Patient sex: M
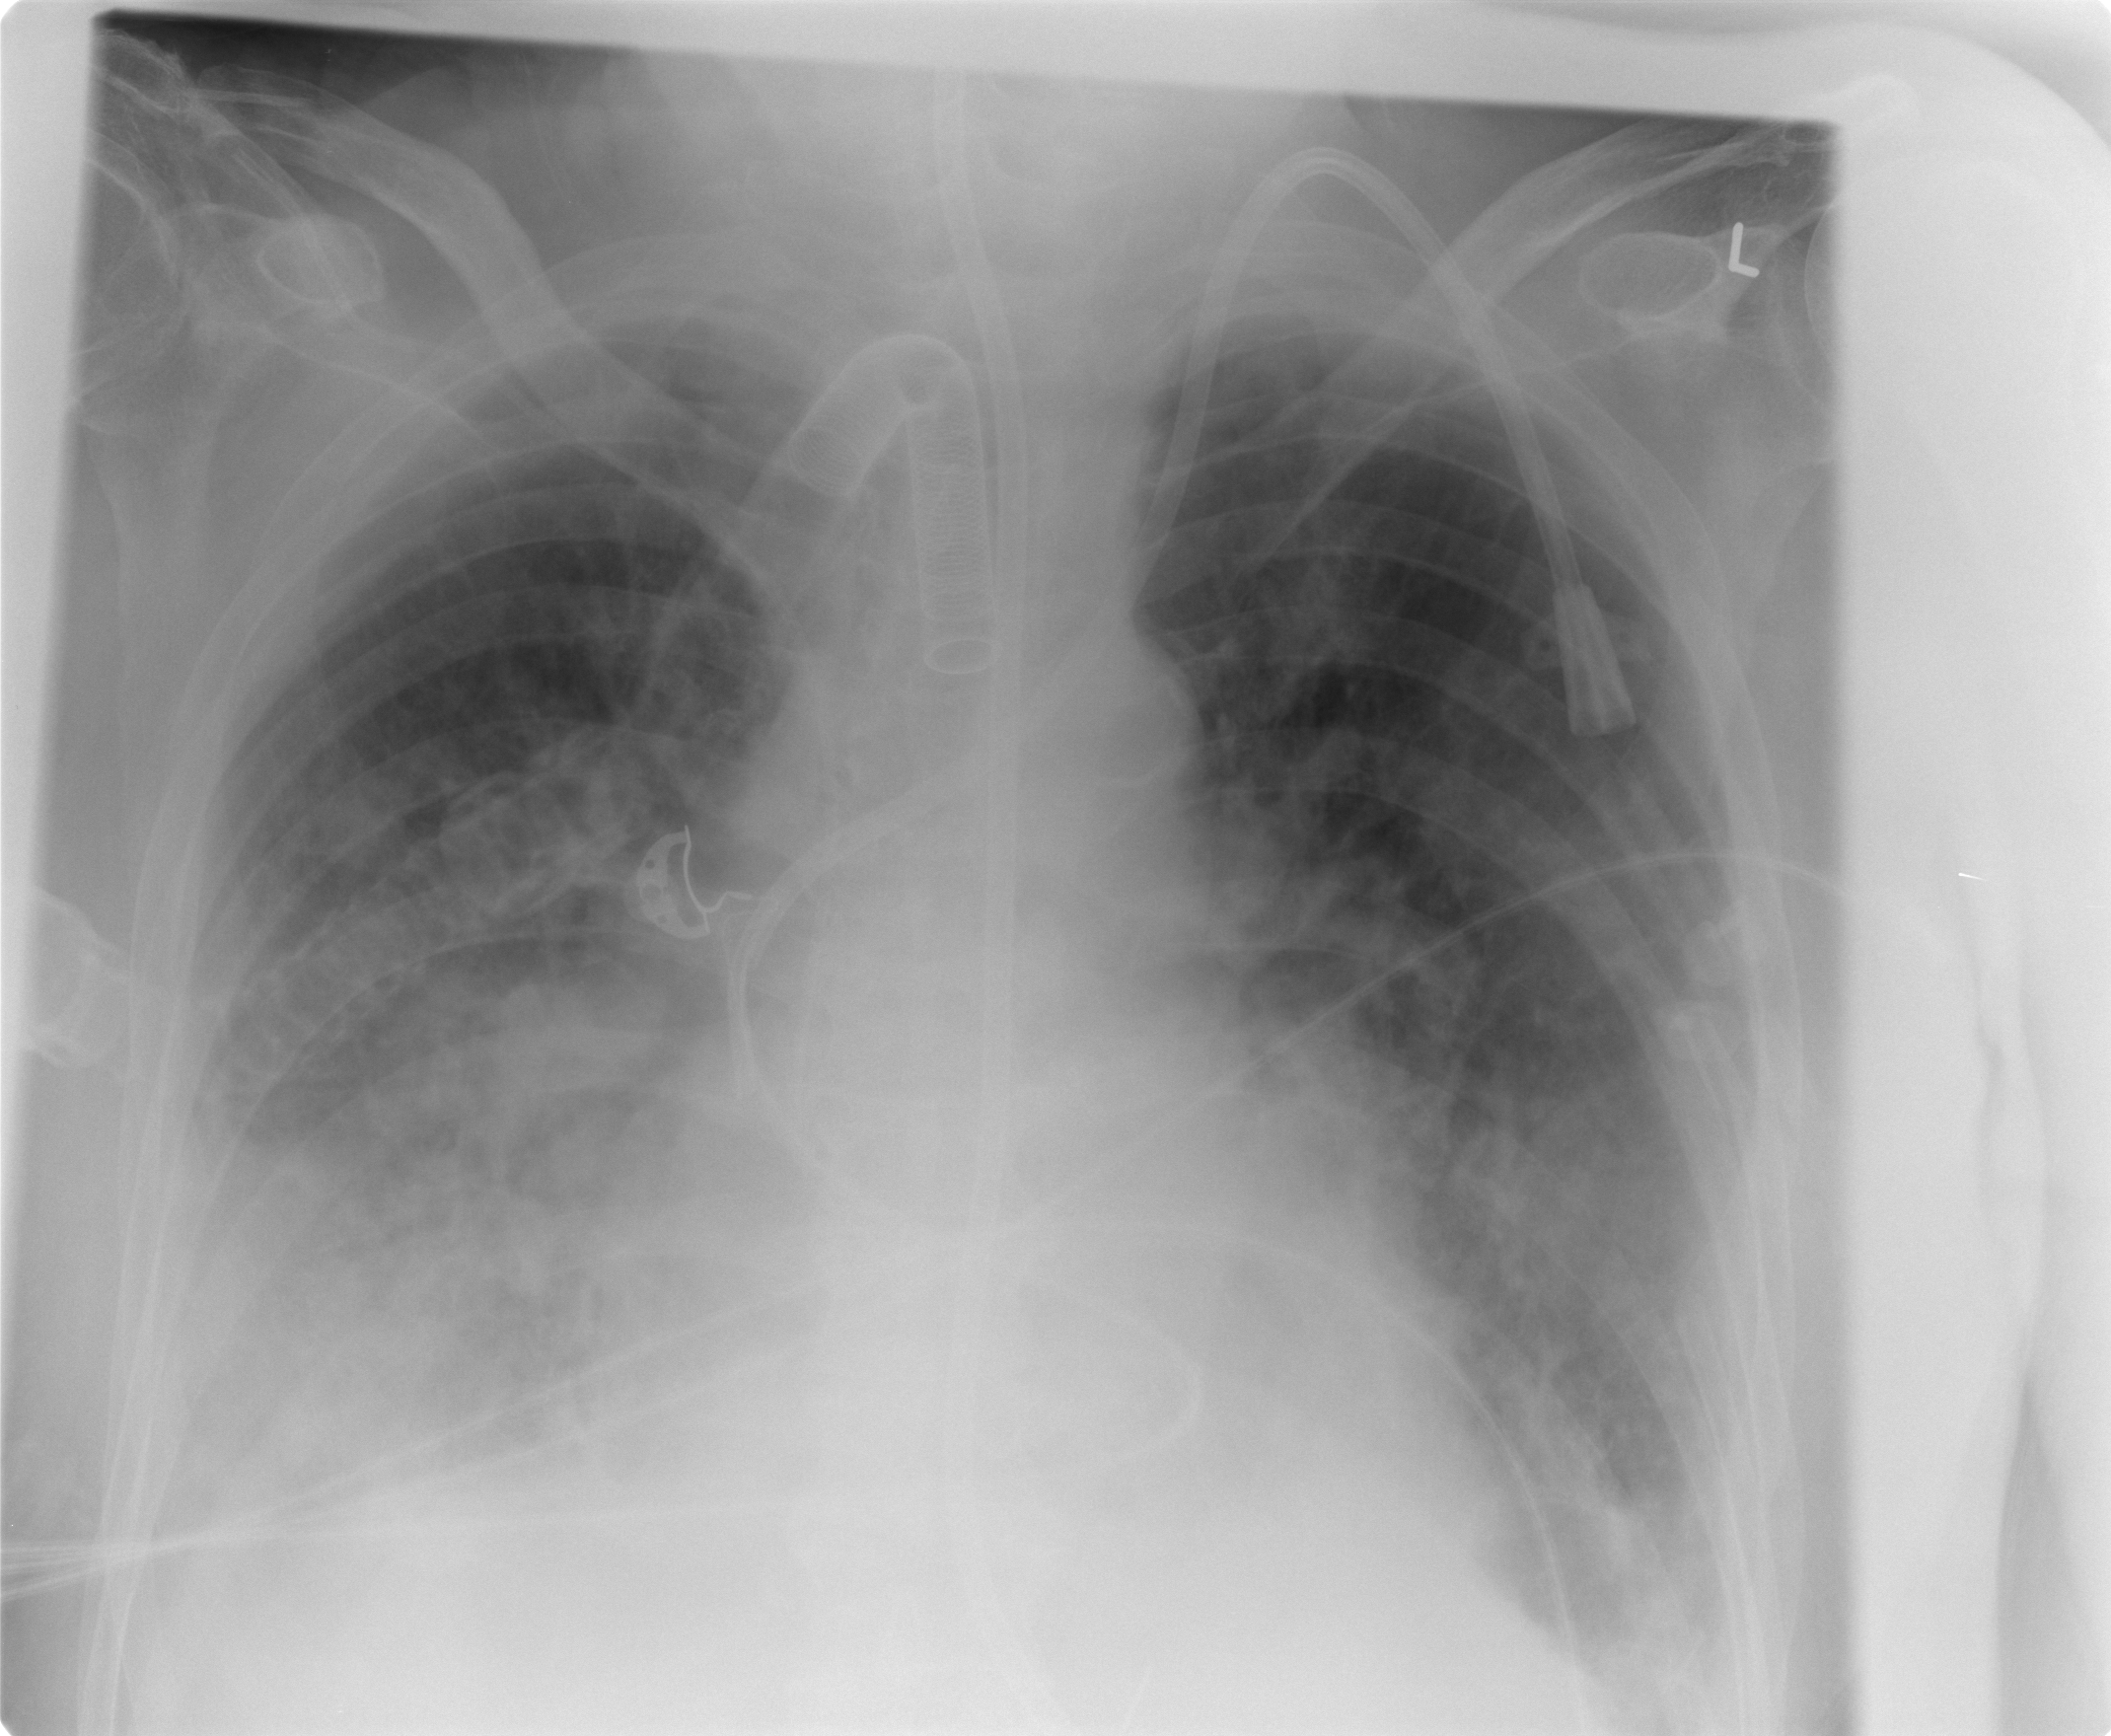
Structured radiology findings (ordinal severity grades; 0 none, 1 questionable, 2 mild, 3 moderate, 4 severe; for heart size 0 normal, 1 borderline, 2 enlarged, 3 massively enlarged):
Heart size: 0
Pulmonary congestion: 3
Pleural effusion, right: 3
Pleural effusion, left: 2
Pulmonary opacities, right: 3
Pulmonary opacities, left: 3
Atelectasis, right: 3
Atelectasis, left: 3